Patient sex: F
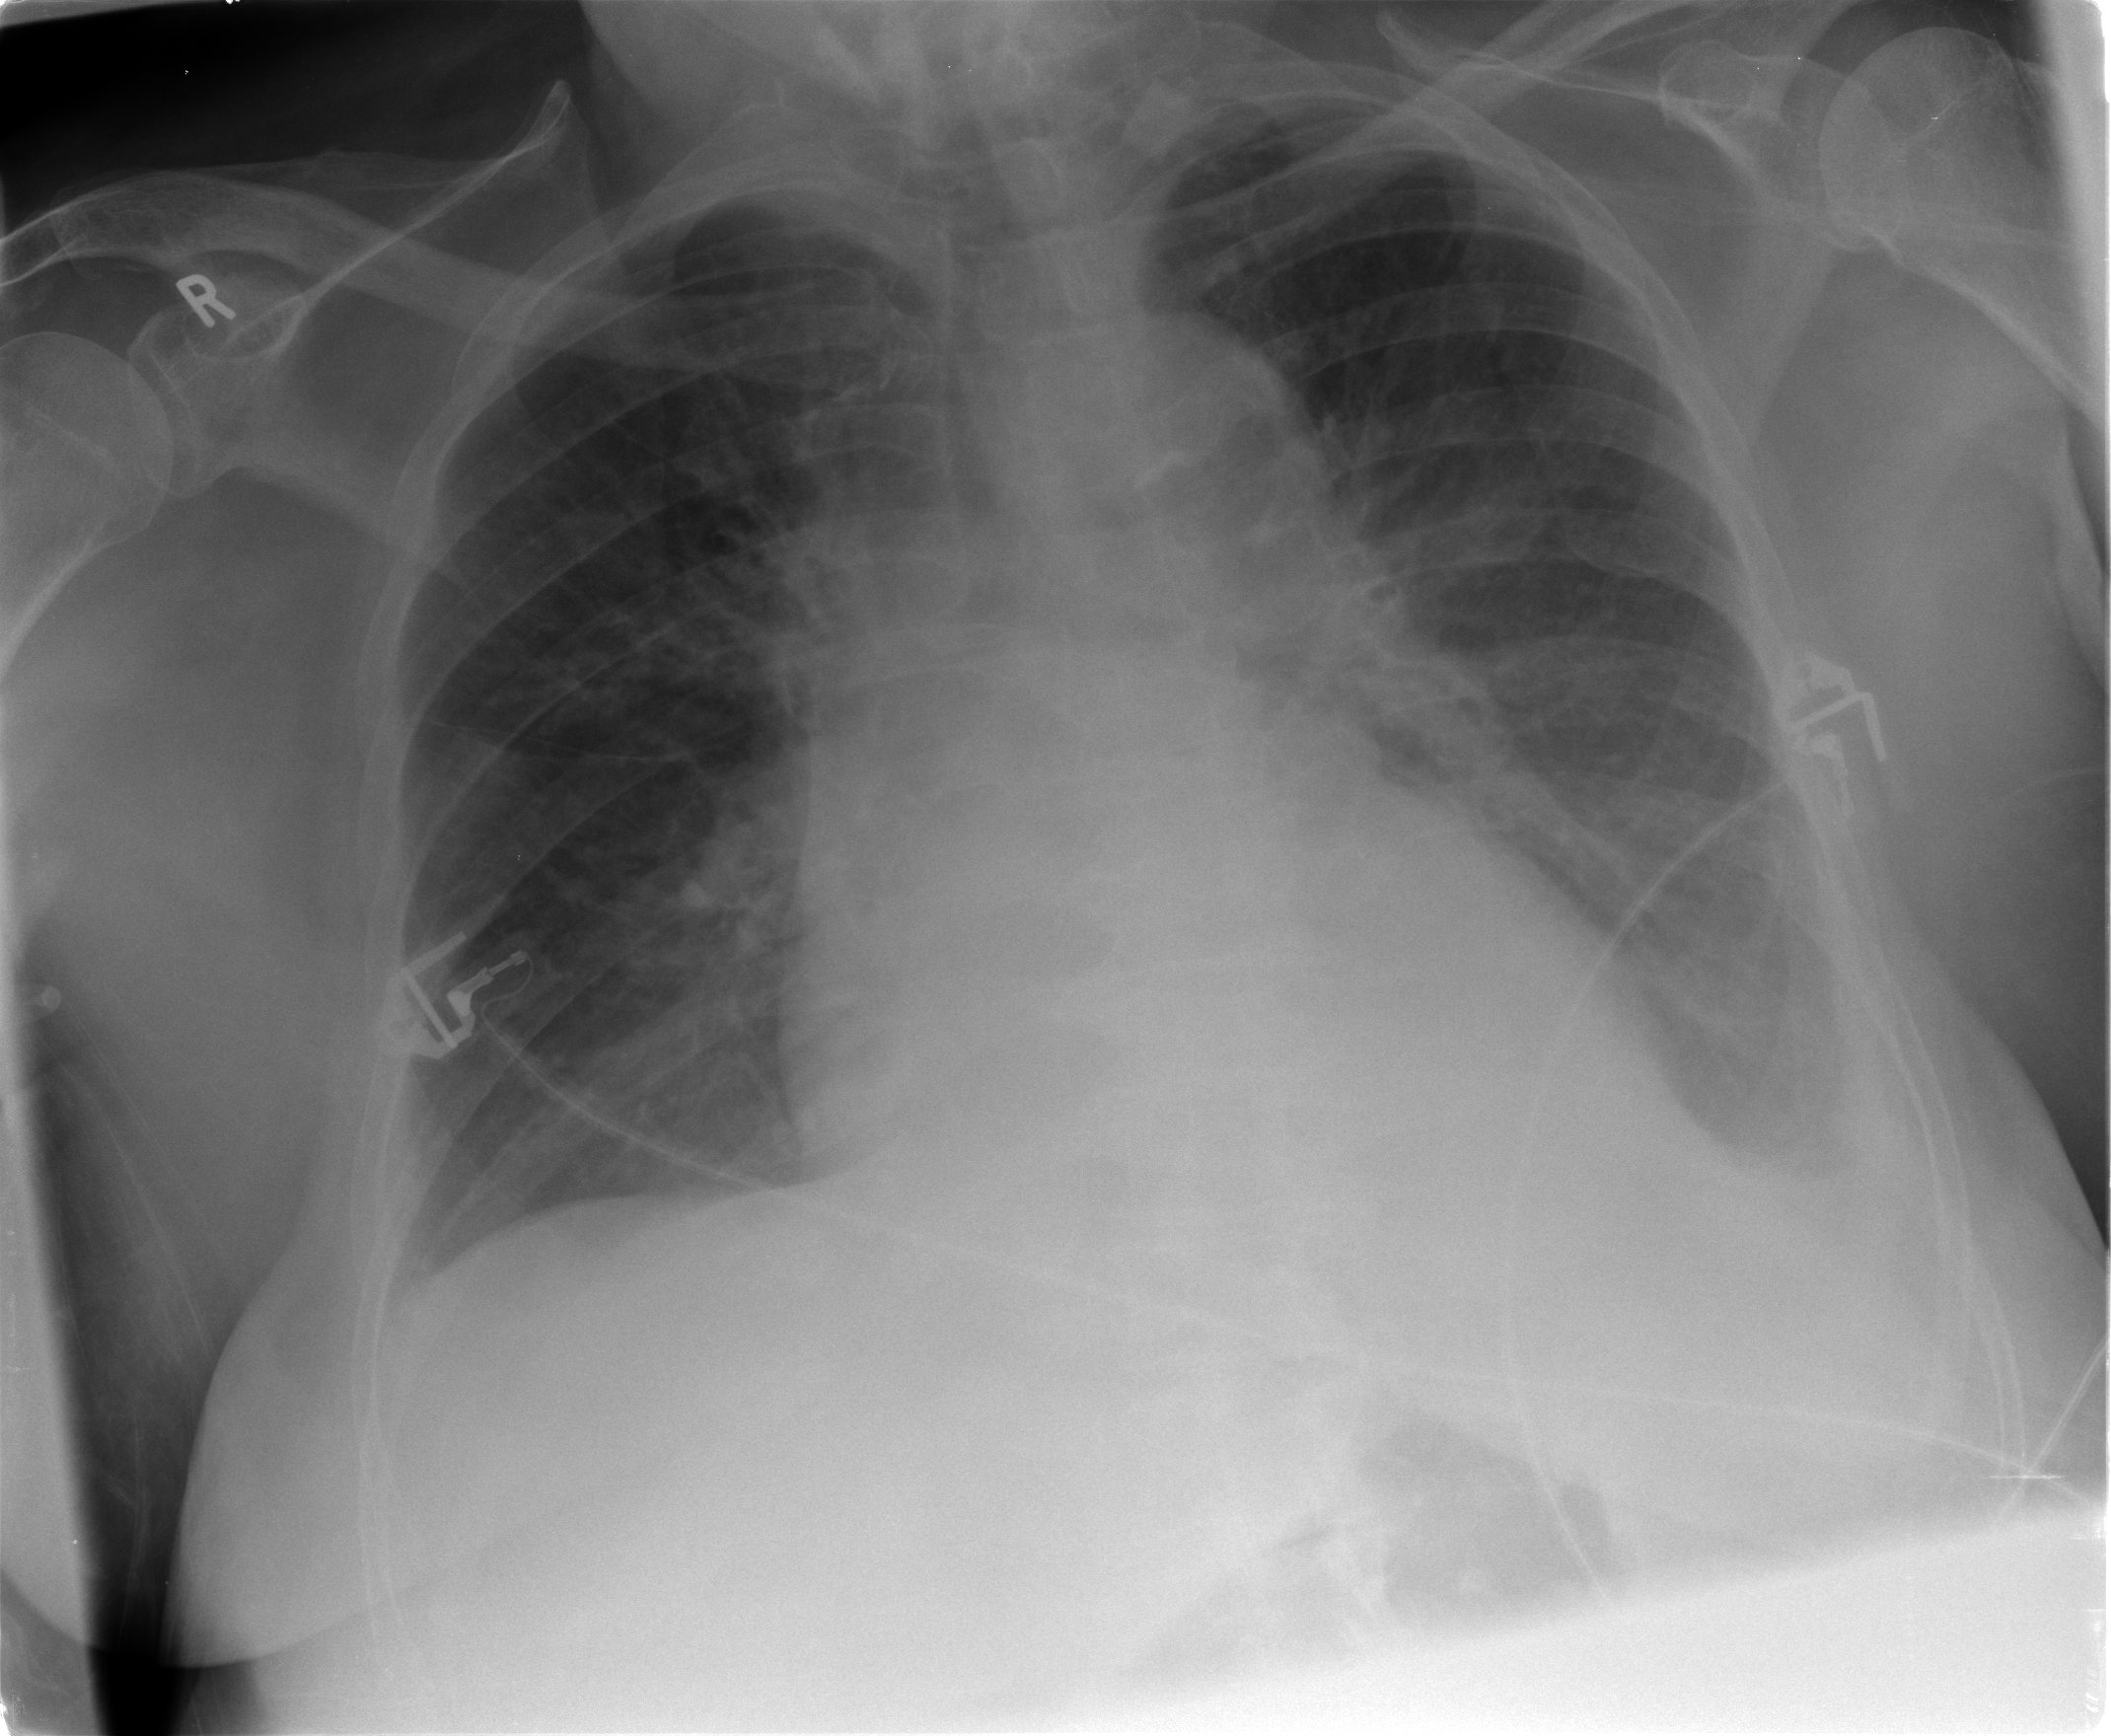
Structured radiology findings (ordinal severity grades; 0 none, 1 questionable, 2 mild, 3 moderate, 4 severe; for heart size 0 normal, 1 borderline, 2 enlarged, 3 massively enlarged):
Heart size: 2
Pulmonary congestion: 2
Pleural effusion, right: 0
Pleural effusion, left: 1
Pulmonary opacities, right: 0
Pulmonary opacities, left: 0
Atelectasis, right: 0
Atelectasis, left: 2